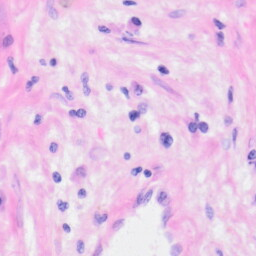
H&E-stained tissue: Kidney